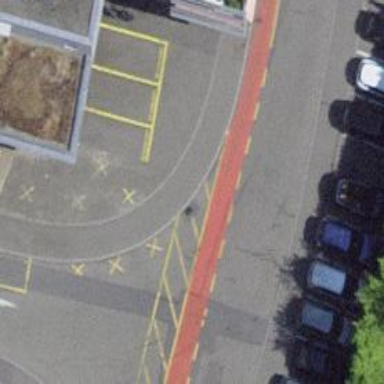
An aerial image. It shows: Kerb serving as barrier.